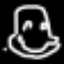
Label: frog